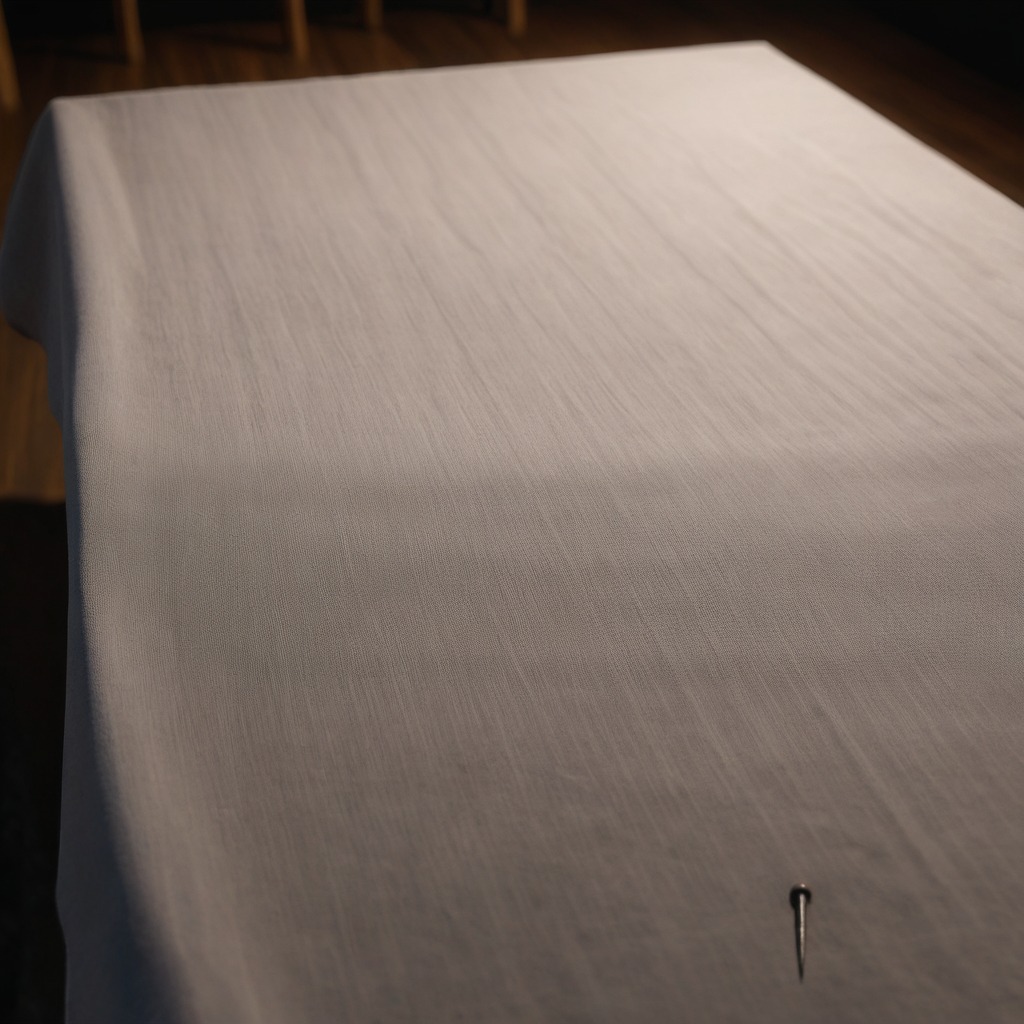
A nail is lying on a wooden table inside a workshop at night.